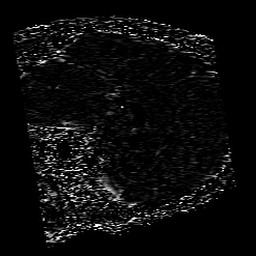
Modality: SWI
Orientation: sagittal
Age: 53
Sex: female
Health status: ill
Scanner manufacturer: philips
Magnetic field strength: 3 T
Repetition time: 0.031 s